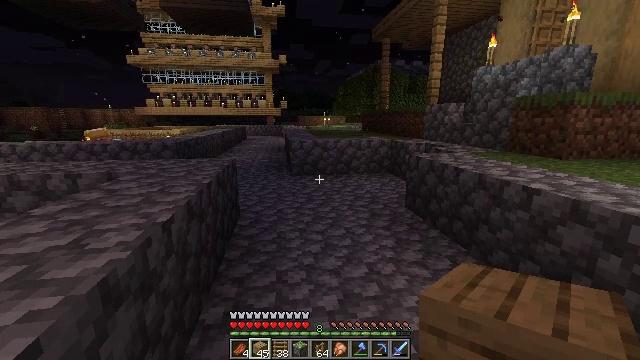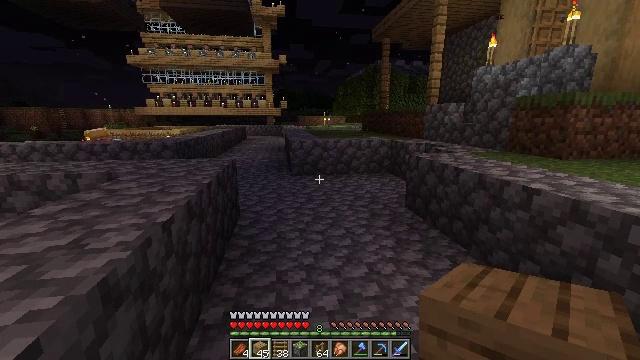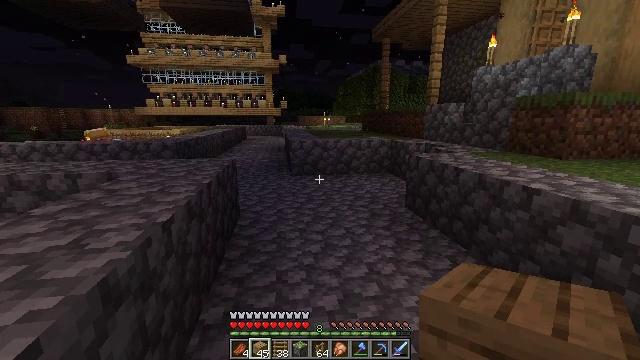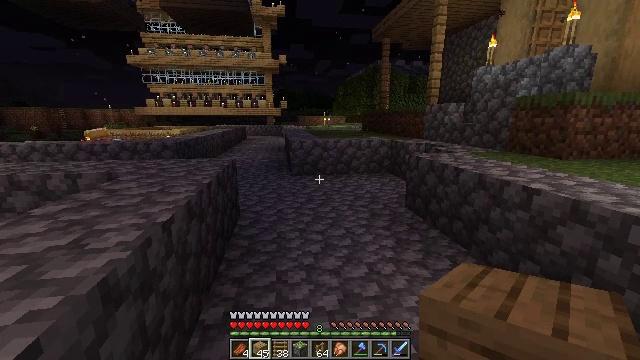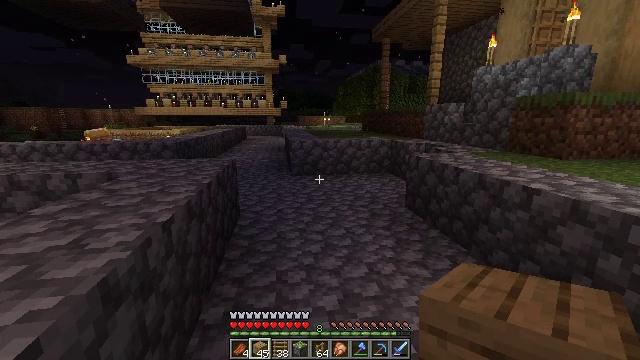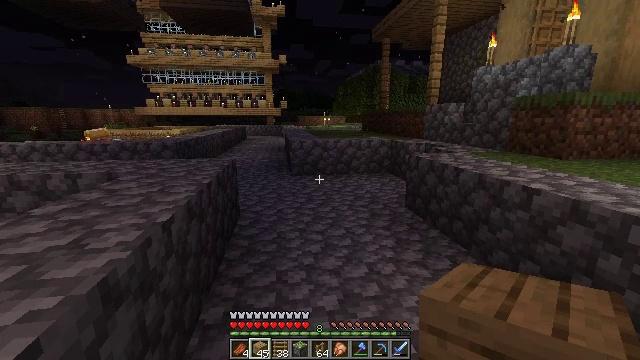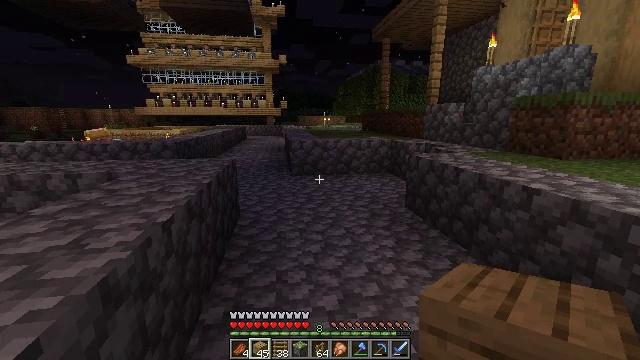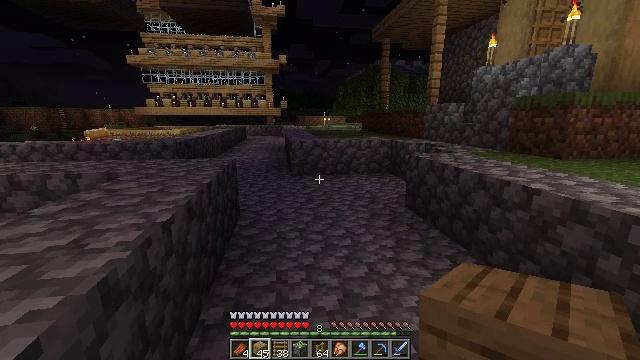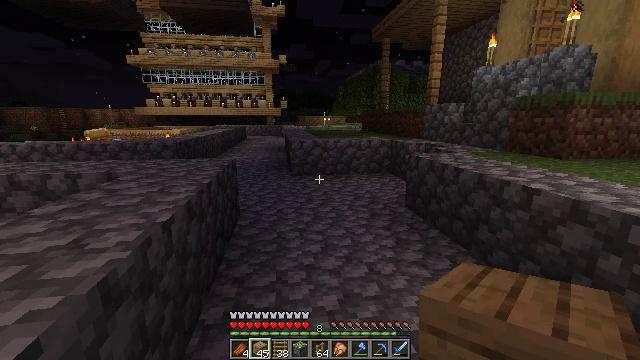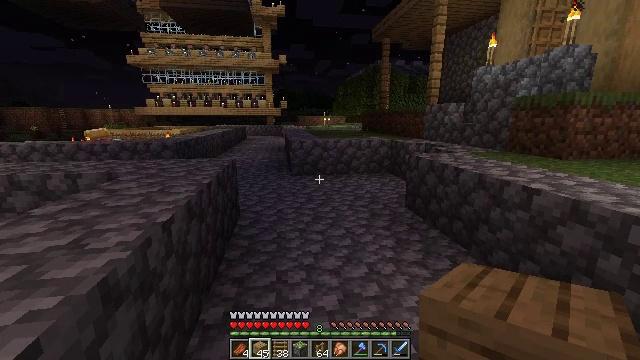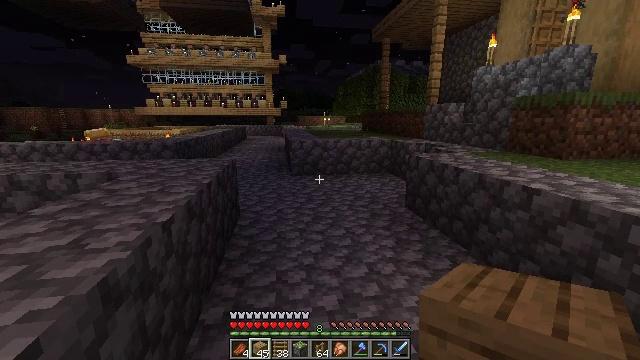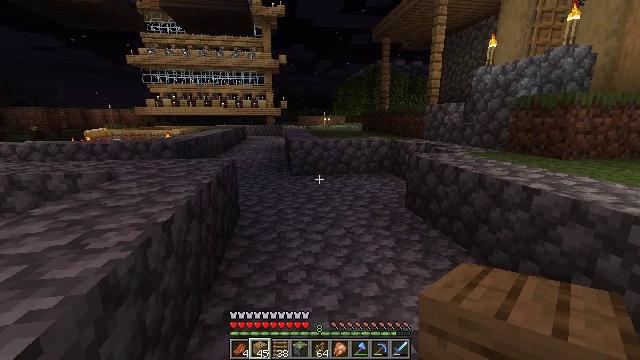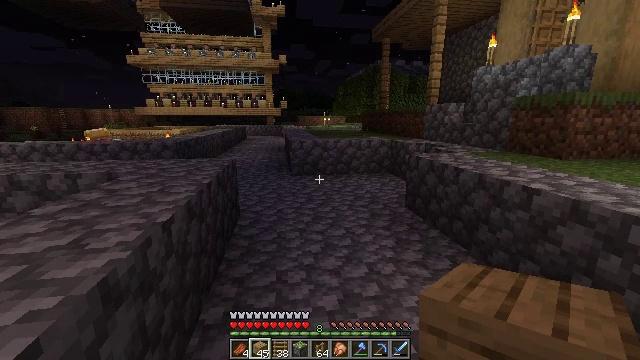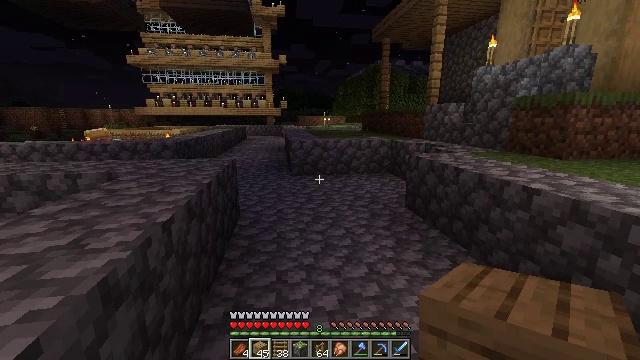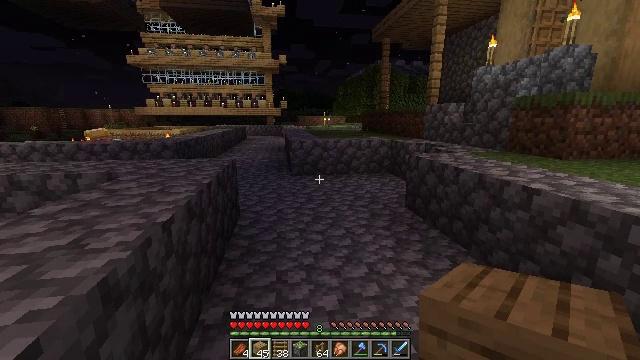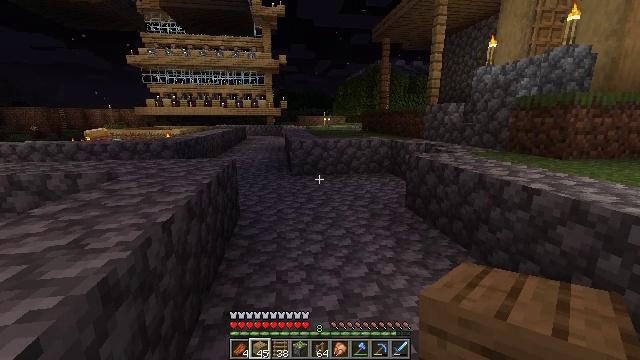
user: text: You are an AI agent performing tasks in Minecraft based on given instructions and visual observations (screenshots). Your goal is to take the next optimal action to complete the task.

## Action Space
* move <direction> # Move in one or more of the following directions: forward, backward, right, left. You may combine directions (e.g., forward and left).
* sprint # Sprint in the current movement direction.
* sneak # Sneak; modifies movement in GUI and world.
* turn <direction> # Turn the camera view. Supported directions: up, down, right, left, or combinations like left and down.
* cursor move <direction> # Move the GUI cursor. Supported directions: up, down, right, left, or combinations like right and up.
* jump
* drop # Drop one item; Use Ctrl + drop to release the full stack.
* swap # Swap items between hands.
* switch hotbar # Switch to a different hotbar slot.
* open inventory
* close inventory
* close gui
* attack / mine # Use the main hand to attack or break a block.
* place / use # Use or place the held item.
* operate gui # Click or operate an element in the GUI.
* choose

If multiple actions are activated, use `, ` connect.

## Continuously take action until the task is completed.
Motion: motion action
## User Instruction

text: Take oak planks to craft oak stairs.
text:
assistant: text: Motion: no_op
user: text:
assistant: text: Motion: no_op
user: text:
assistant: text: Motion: no_op
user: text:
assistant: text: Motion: no_op
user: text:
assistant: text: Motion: no_op
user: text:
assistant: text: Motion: no_op
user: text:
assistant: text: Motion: no_op
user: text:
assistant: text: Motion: no_op
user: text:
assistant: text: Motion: no_op
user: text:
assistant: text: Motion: no_op
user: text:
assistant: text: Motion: no_op
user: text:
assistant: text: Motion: no_op
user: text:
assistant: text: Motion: no_op
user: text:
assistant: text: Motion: no_op
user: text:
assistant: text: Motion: no_op
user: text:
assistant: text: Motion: no_op
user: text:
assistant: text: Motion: no_op
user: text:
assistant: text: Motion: no_op
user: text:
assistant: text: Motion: no_op
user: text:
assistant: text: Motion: no_op
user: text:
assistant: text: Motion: no_op
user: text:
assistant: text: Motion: no_op
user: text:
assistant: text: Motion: no_op
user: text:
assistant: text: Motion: no_op
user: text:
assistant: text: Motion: no_op
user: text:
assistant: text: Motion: no_op
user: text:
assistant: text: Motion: no_op
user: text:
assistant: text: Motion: no_op
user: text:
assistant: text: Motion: no_op
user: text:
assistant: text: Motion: no_op